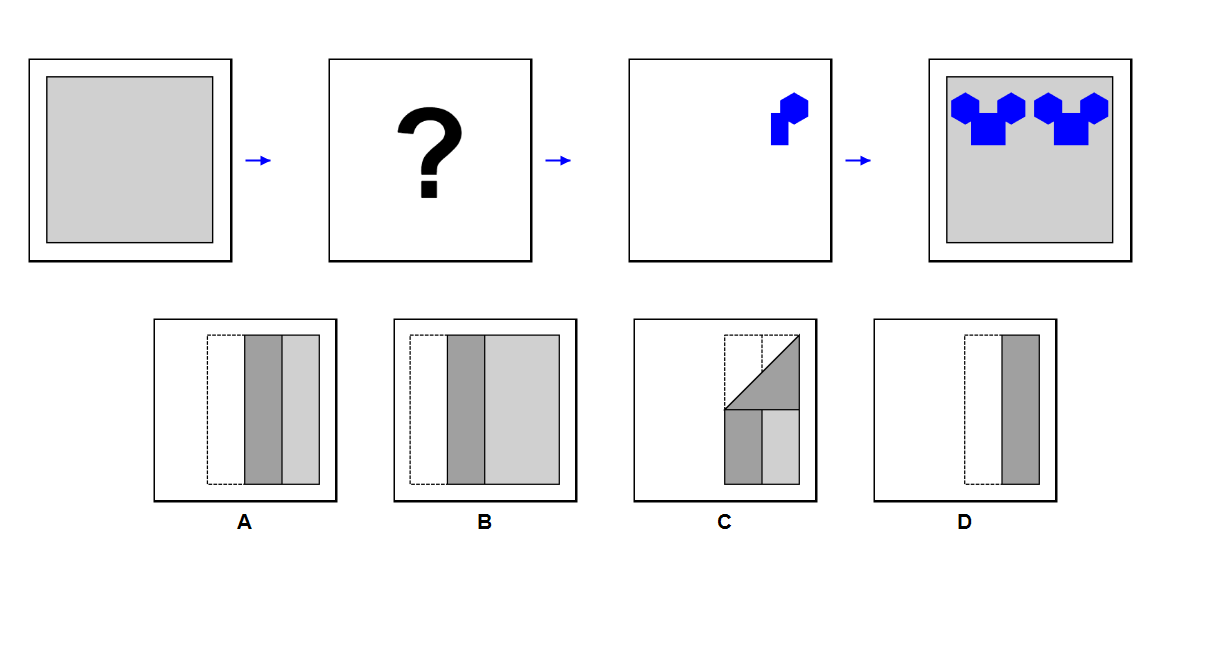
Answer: C